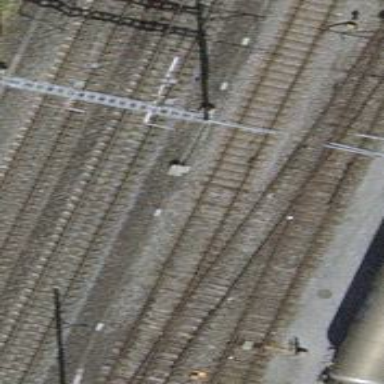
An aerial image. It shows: Siding railway track with one rail.